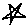
Label: star